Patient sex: M
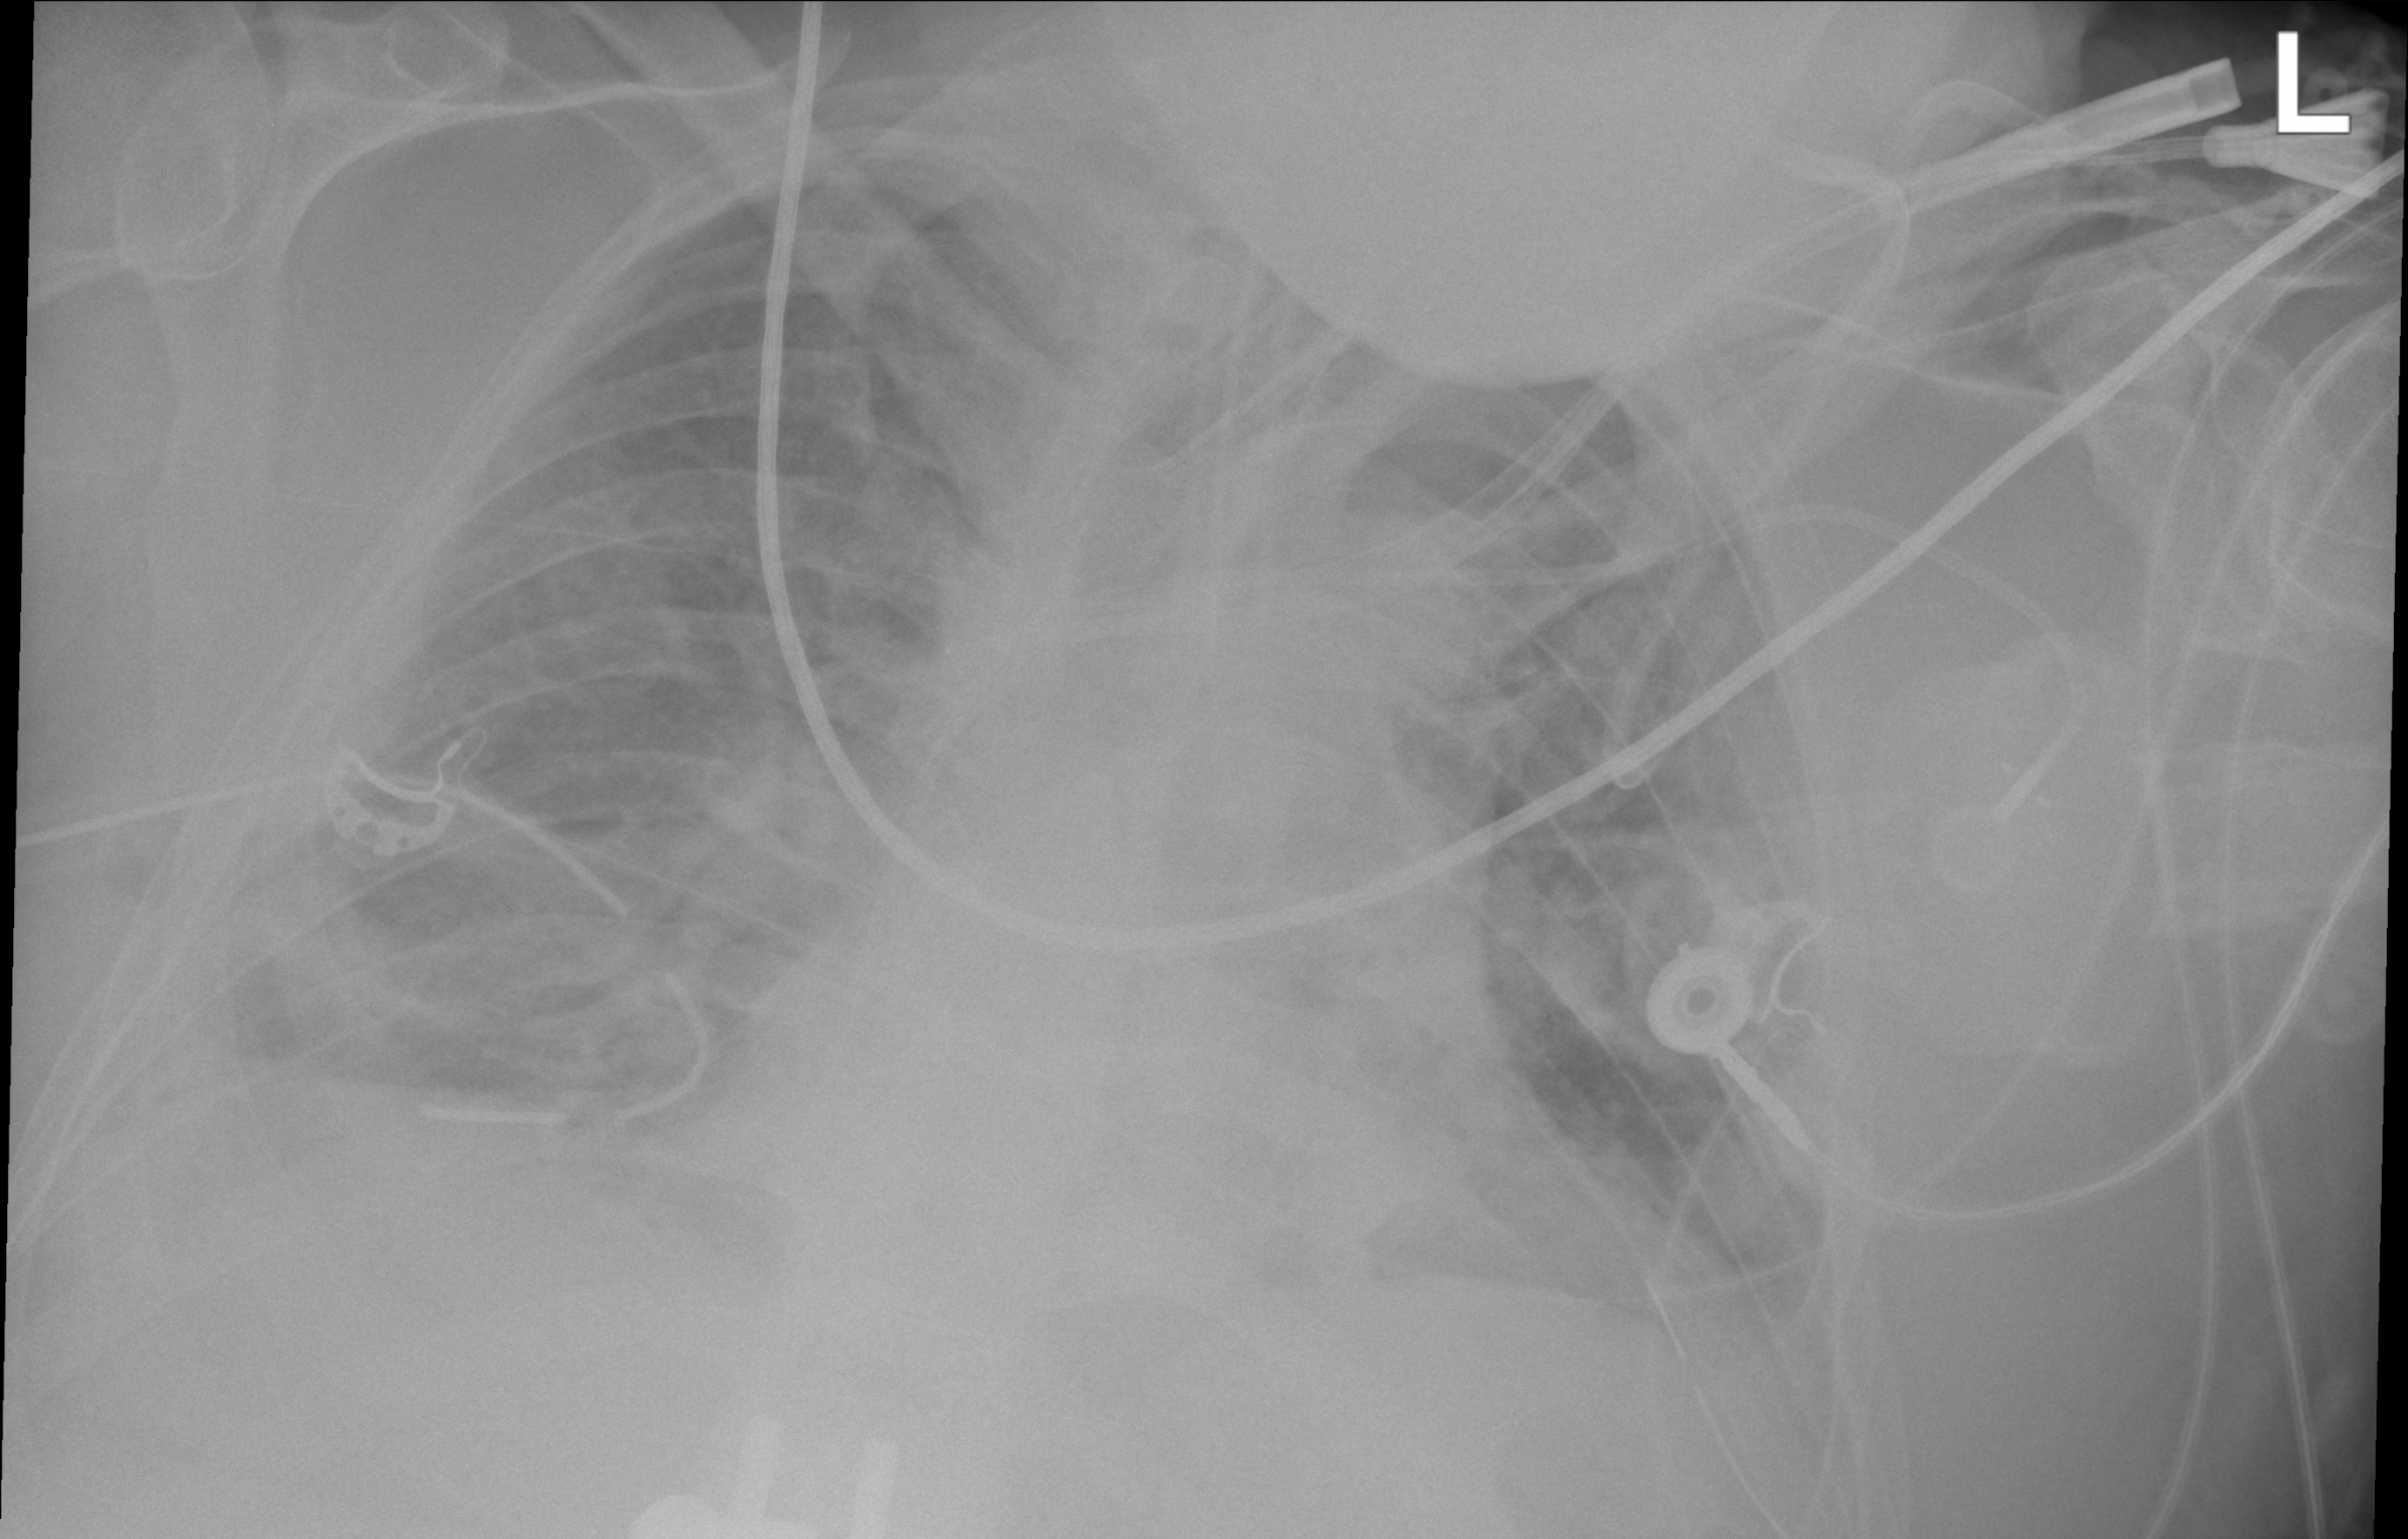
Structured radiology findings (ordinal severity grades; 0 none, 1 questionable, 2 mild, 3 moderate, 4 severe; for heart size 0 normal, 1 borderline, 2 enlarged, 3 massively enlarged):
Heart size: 1
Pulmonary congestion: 0
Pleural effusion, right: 1
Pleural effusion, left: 1
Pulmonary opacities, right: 3
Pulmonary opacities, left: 2
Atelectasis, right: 3
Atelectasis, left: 2